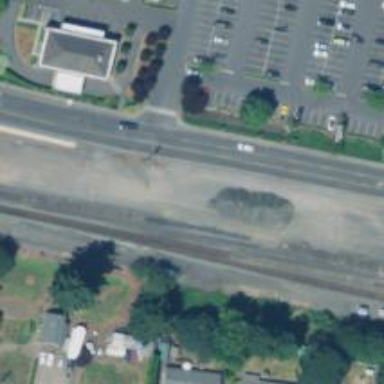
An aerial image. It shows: Railway siding with rails.